高一 · 立体几何学
如图所示, 在四棱雉 $P-A B C D$ 中, $P A \perp$ 平面 $A B C D$, 四边形 $A B C D$ 为正方形, $P A=A B, G$ 为 $P D$ 的中点. 求证: $A G \perp$ 平面 $P C D$.

证明 $\because P A \perp$ 平面 $A B C D$,

$C D \subset$ 平面 $A B C D$,

$\therefore P A \perp C D$.

又 $A D \perp C D, P A \cap A D=A$,

$\therefore C D \perp$ 平面 $P A D$.

又 $A G \subset$ 平面 $P A D, \therefore A G \perp C D$.

$\because P A=A B=A D, G$ 为 $P D$ 的中点, $\therefore A G \perp P D$.

又 $P D \cap C D=D, \therefore A G \perp$ 平面 $P C D$
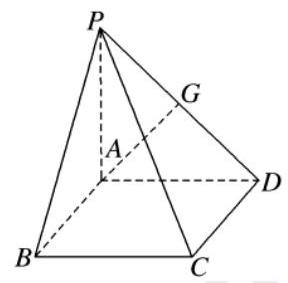
答案: 如图所示, 在四棱雉 $P-A B C D$ 中, $P A \perp$ 平面 $A B C D$, 四边形 $A B C D$ 为正方形, $P A=A B, G$ 为 $P D$ 的中点. 求证: $A G \perp$ 平面 $P C D$.

证明 $\because P A \perp$ 平面 $A B C D$,

$C D \subset$ 平面 $A B C D$,

$\therefore P A \perp C D$.

又 $A D \perp C D, P A \cap A D=A$,

$\therefore C D \perp$ 平面 $P A D$.

又 $A G \subset$ 平面 $P A D, \therefore A G \perp C D$.

$\because P A=A B=A D, G$ 为 $P D$ 的中点, $\therefore A G \perp P D$.

又 $P D \cap C D=D, \therefore A G \perp$ 平面 $P C D$.